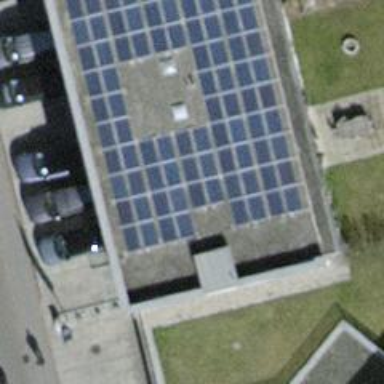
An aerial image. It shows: Solar photovoltaic panel generator installed on the roof.